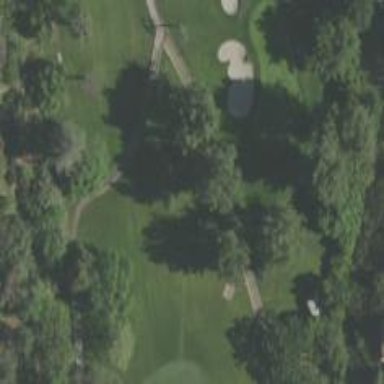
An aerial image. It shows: Path designated for golf carts.